Interaction volume radius: 10 \u00c5
Interaction volume height: 20 \u00c5
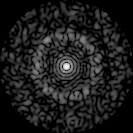
Disorder parameter: 0.8428